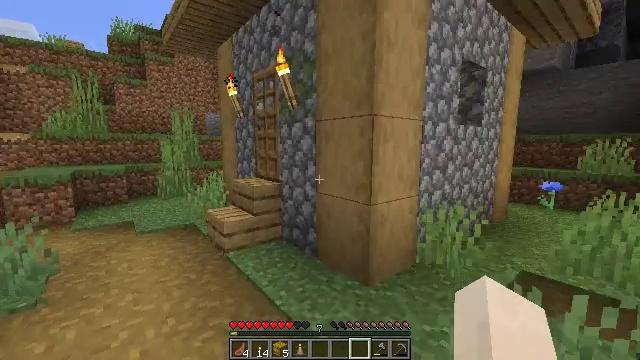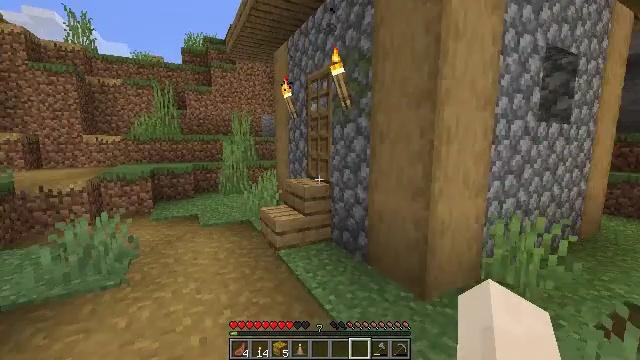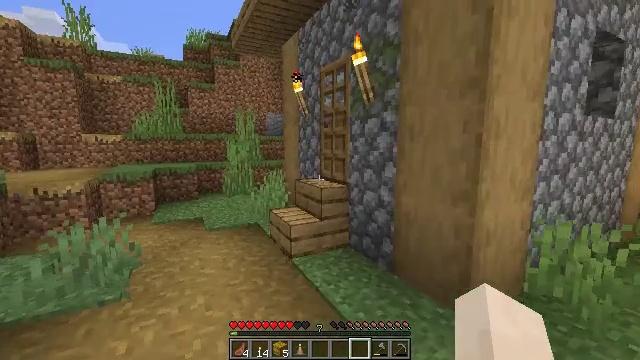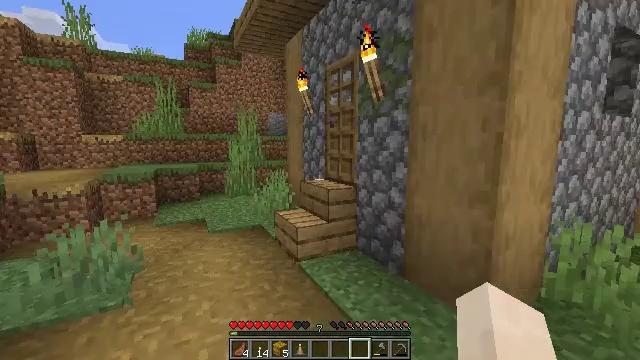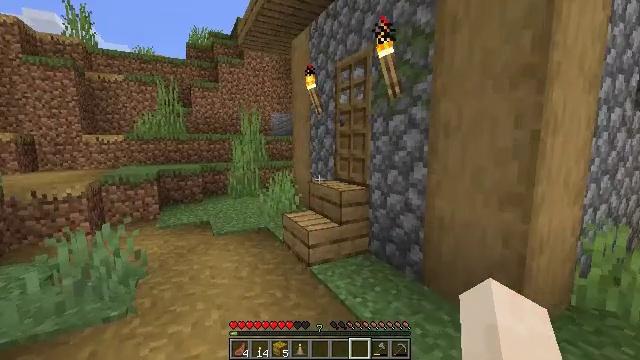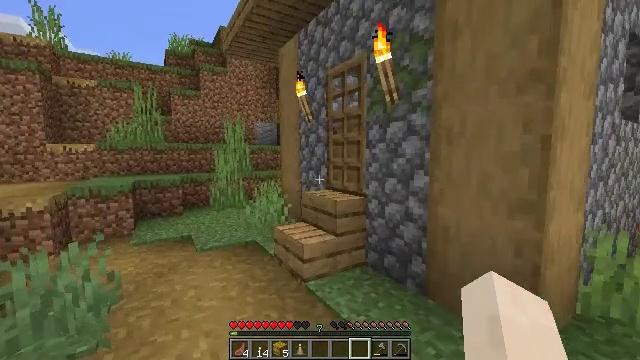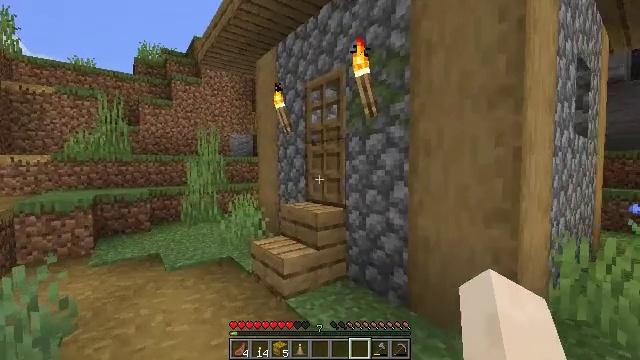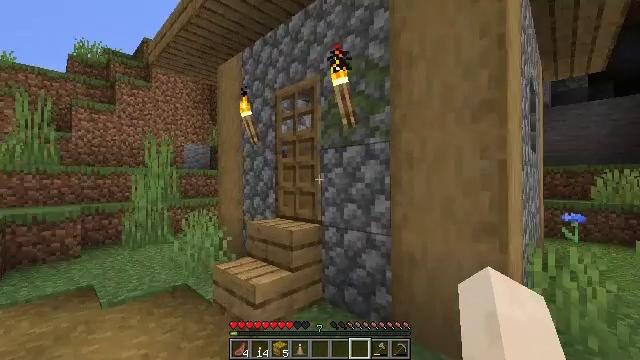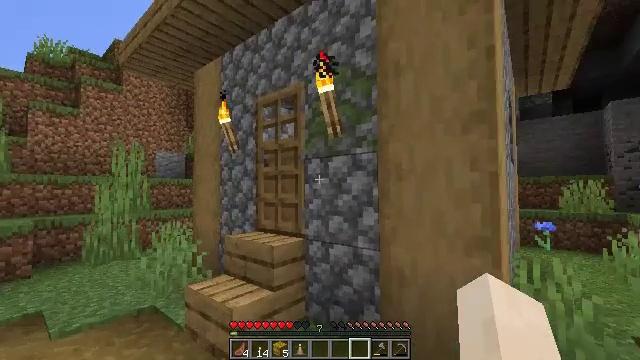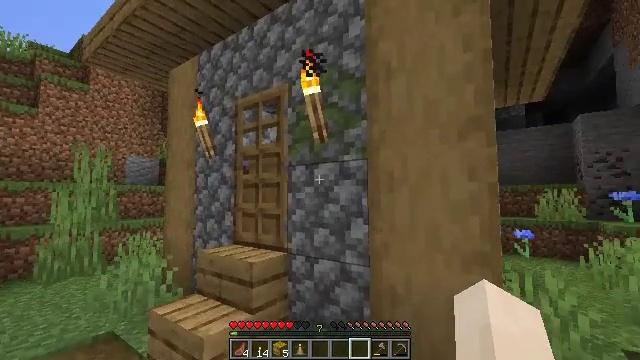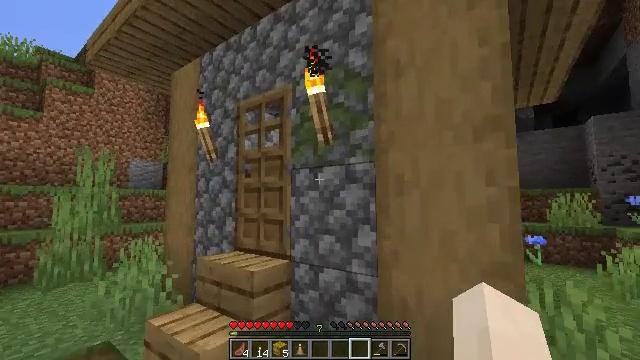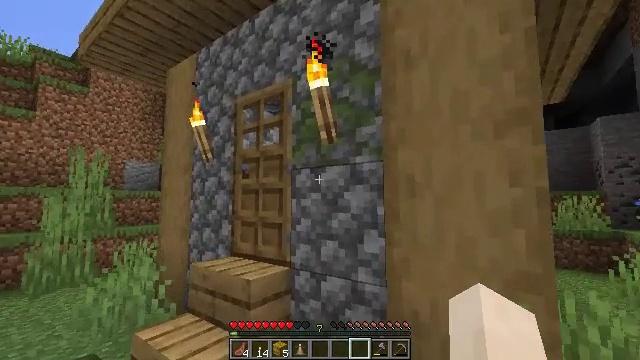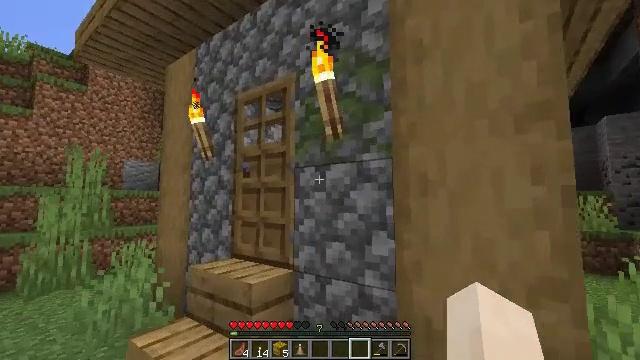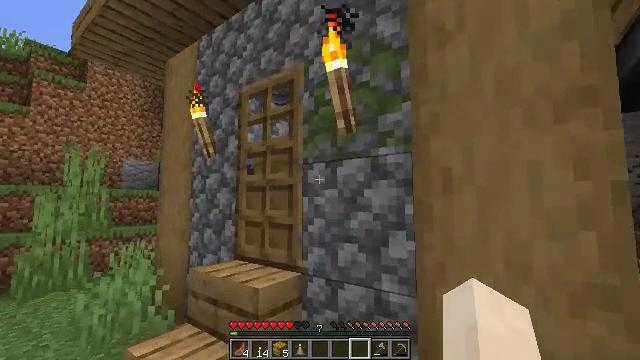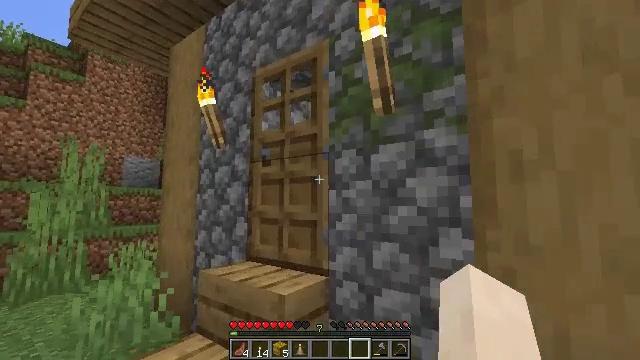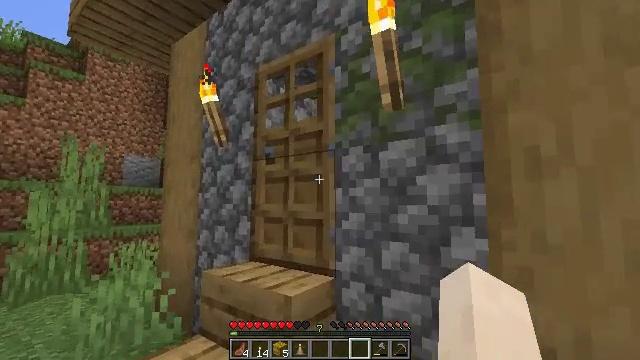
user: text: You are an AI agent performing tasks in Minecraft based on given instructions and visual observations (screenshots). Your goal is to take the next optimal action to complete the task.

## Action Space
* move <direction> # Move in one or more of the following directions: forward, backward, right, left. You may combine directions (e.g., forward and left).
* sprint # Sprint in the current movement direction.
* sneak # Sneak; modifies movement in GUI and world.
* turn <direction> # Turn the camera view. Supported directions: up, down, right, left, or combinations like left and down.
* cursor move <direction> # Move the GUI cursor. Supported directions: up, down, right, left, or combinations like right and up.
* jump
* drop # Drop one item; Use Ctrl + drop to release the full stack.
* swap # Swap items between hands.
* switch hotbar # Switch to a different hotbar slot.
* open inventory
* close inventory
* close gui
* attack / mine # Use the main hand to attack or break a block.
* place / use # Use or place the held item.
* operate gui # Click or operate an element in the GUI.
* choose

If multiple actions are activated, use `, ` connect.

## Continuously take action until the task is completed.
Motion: motion action
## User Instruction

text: Craft a dark oak pressure plate.
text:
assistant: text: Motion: move forward and move left, turn left
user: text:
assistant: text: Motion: move forward and move left
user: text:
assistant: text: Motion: move forward and move left
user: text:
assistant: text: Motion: move forward and move left
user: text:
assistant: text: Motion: move forward and move left, turn right and up
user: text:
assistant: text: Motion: move forward and move left, turn right and up
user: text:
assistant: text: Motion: move forward, turn right and up
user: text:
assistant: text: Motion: move forward, turn right and up
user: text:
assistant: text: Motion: move forward, turn right and up, use / place
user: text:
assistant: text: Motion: move forward, use / place
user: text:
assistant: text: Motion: move forward and move left, use / place
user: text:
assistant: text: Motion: move forward and move left
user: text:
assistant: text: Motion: move forward and move left
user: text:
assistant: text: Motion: move forward and move left
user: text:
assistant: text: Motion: move forward and move left
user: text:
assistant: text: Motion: move forward and move left, use / place
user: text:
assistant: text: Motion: move forward and move left, turn right, use / place
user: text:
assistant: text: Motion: move forward and move left, turn right and down, use / place
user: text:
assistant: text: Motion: move forward and move left
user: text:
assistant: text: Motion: move forward, turn right and down
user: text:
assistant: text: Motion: move forward, turn right and down
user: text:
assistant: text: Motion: move forward, turn right and down
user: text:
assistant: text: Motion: move forward
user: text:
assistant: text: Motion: move forward
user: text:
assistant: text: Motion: move forward, turn down
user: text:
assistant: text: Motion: move forward, turn right and down
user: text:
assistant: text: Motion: move forward, turn down
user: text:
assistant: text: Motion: move forward, turn right and down
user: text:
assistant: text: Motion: move forward, turn right and down
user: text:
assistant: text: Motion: move forward, turn right and down